Interaction volume radius: 5 \u00c5
Interaction volume height: 10 \u00c5
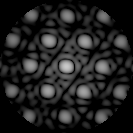
Disorder parameter: 0.1412